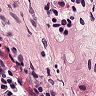
Metastatic tissue present: no